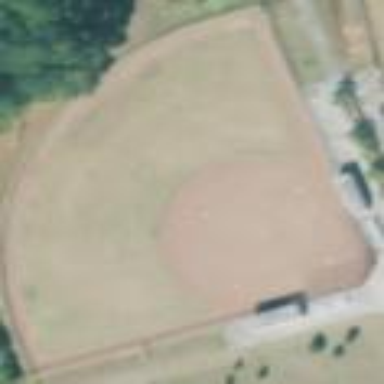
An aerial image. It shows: Baseball pitch for leisure land activities.